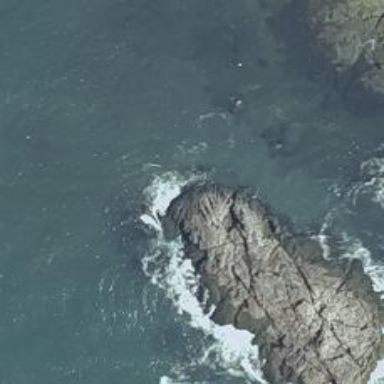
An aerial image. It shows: Breathtaking coastline.